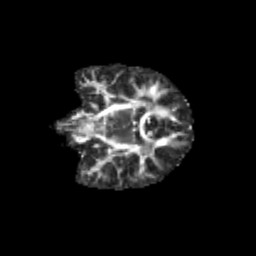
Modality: FA
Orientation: coronal
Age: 10
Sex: female
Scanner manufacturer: siemens
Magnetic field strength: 3 T
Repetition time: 3.8 s
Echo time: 0.07 s